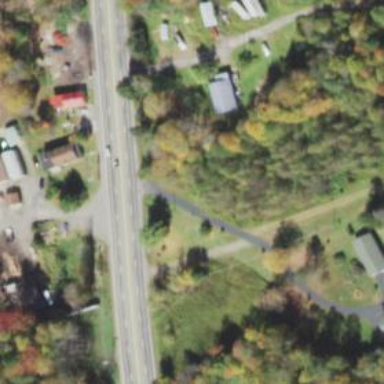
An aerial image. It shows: Primary highway.